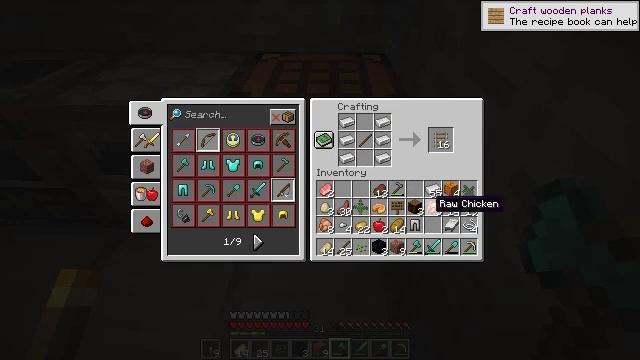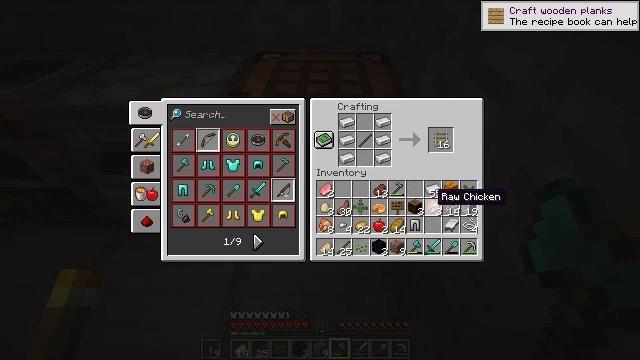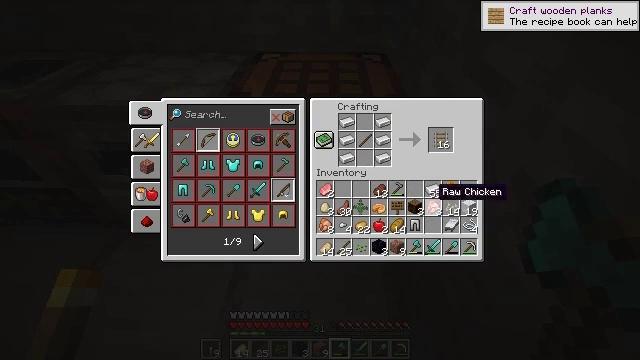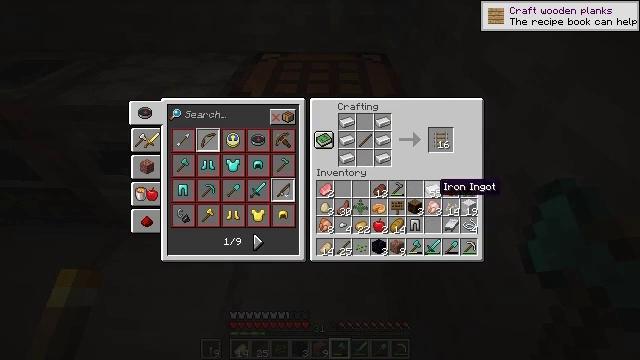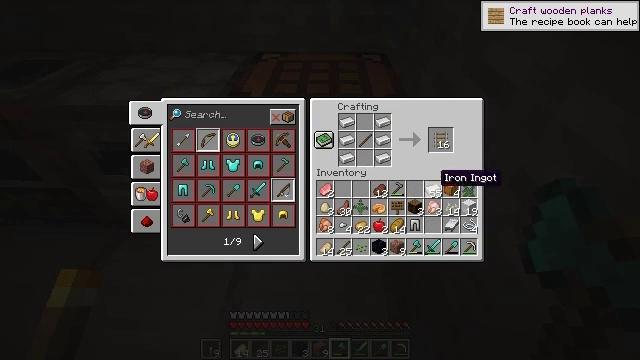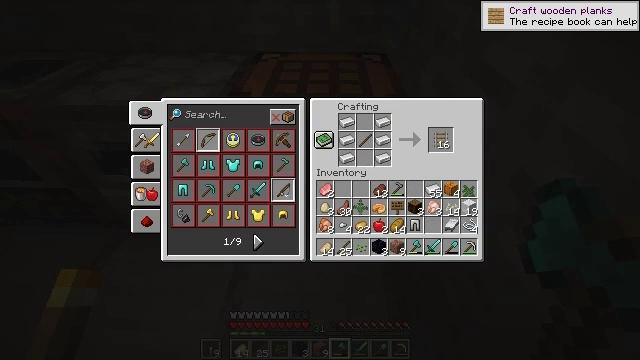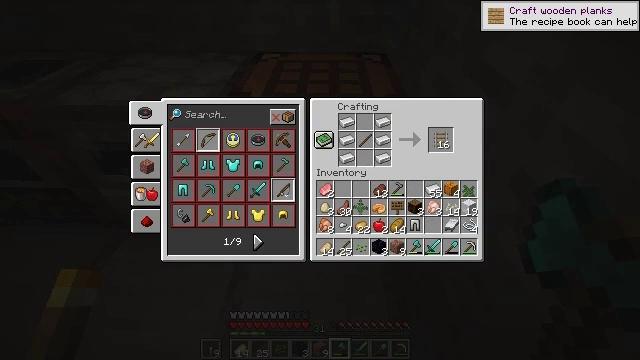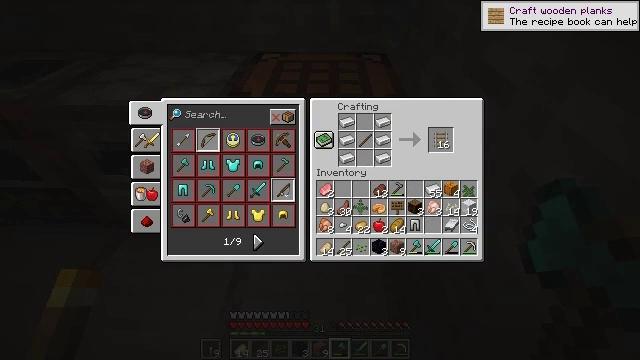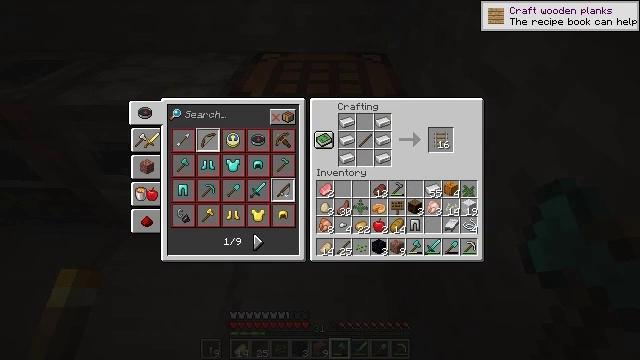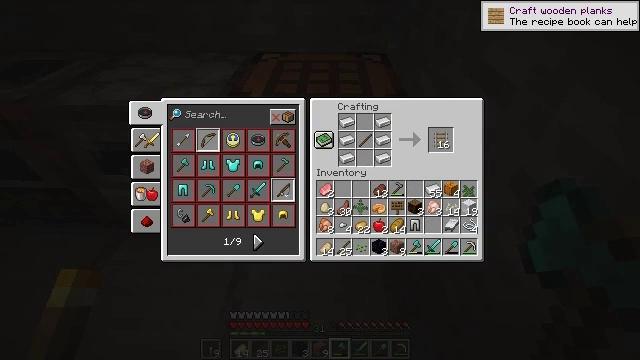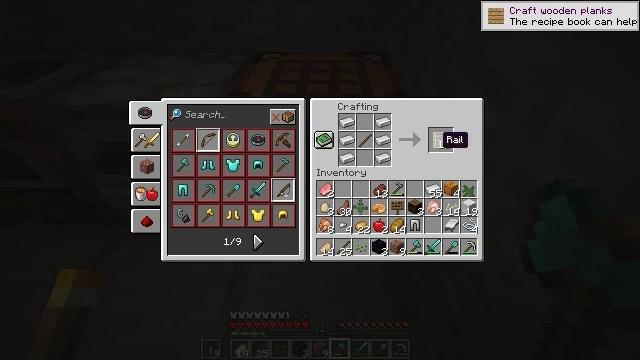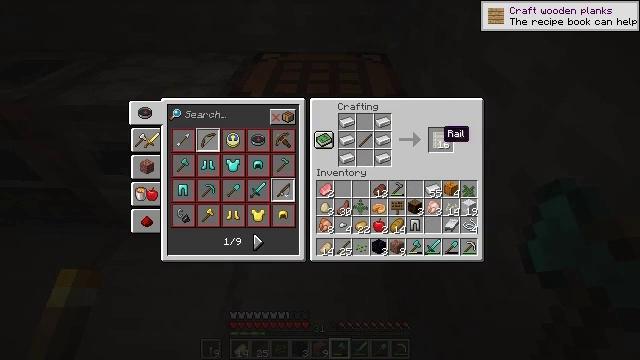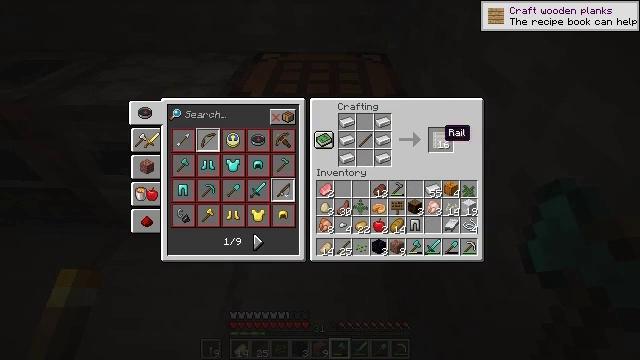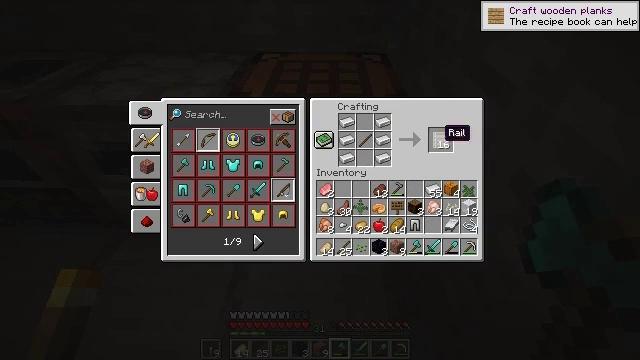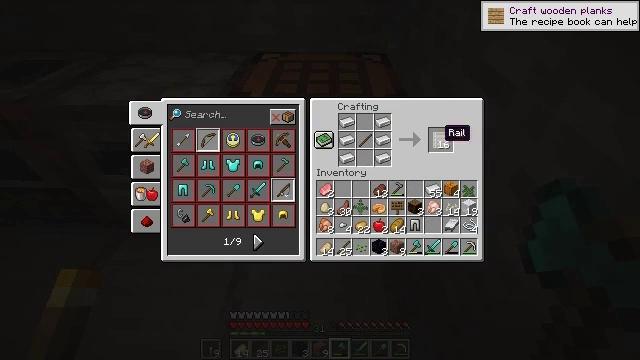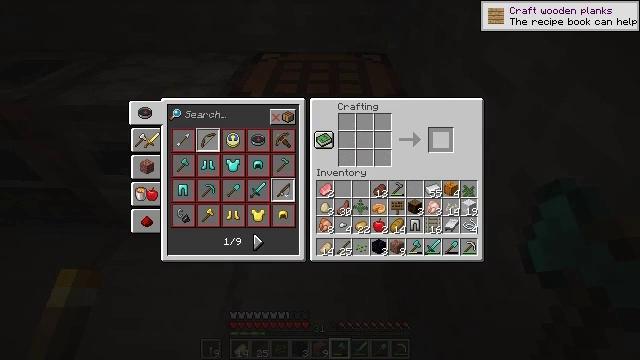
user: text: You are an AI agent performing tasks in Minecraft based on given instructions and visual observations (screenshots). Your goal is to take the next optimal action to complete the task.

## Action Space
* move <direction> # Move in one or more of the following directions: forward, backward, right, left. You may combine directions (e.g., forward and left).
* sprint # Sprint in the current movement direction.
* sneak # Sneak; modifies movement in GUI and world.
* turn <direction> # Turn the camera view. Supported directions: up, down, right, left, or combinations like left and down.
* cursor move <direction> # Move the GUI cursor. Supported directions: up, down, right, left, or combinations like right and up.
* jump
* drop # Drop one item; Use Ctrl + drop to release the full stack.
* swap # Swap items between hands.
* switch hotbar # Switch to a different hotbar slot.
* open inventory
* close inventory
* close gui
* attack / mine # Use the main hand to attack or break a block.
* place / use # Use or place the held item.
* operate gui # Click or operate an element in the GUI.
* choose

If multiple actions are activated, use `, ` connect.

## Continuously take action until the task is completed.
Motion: motion action
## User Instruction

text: Craft rails with iron ingots and a stick.
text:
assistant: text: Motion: turn up
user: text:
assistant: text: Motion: no_op
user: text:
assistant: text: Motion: no_op
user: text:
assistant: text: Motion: turn up
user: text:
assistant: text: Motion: turn up
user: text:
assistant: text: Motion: turn up
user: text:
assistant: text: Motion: sneak, turn up
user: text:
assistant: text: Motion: sneak
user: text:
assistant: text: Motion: sneak
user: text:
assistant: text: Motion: sneak
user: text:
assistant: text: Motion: sneak
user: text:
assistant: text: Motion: sneak
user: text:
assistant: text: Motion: sneak
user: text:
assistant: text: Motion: sneak
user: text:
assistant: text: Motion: sneak, attack / mine
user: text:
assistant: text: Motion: sneak, attack / mine
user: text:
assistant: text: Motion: sneak, attack / mine
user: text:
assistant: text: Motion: sneak
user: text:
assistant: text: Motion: sneak
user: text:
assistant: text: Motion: sneak
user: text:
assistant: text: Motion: sneak
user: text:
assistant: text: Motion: sneak
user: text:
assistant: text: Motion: sneak
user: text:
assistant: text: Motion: sneak
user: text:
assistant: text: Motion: sneak, turn down
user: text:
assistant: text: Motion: sneak, turn down
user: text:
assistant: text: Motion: turn down
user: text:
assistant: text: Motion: turn down
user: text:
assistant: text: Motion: turn down
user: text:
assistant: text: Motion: turn down